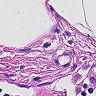
Metastatic tissue present: no